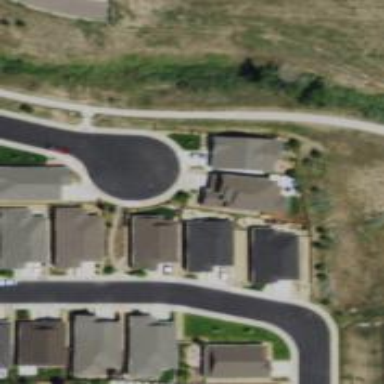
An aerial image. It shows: Driveway.